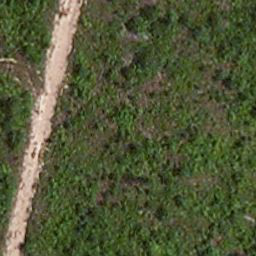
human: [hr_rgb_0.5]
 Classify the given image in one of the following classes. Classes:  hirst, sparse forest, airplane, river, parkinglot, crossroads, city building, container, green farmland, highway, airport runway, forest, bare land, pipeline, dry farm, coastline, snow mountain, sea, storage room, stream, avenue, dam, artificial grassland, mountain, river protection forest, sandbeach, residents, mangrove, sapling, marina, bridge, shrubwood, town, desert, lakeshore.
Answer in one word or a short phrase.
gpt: avenue